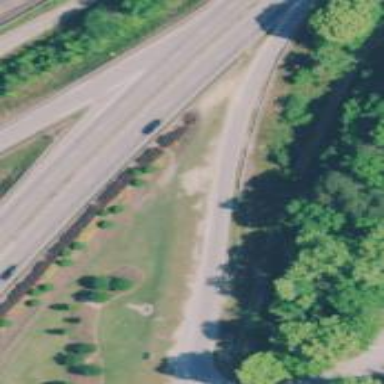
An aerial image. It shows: Trunk link highway.